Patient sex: M
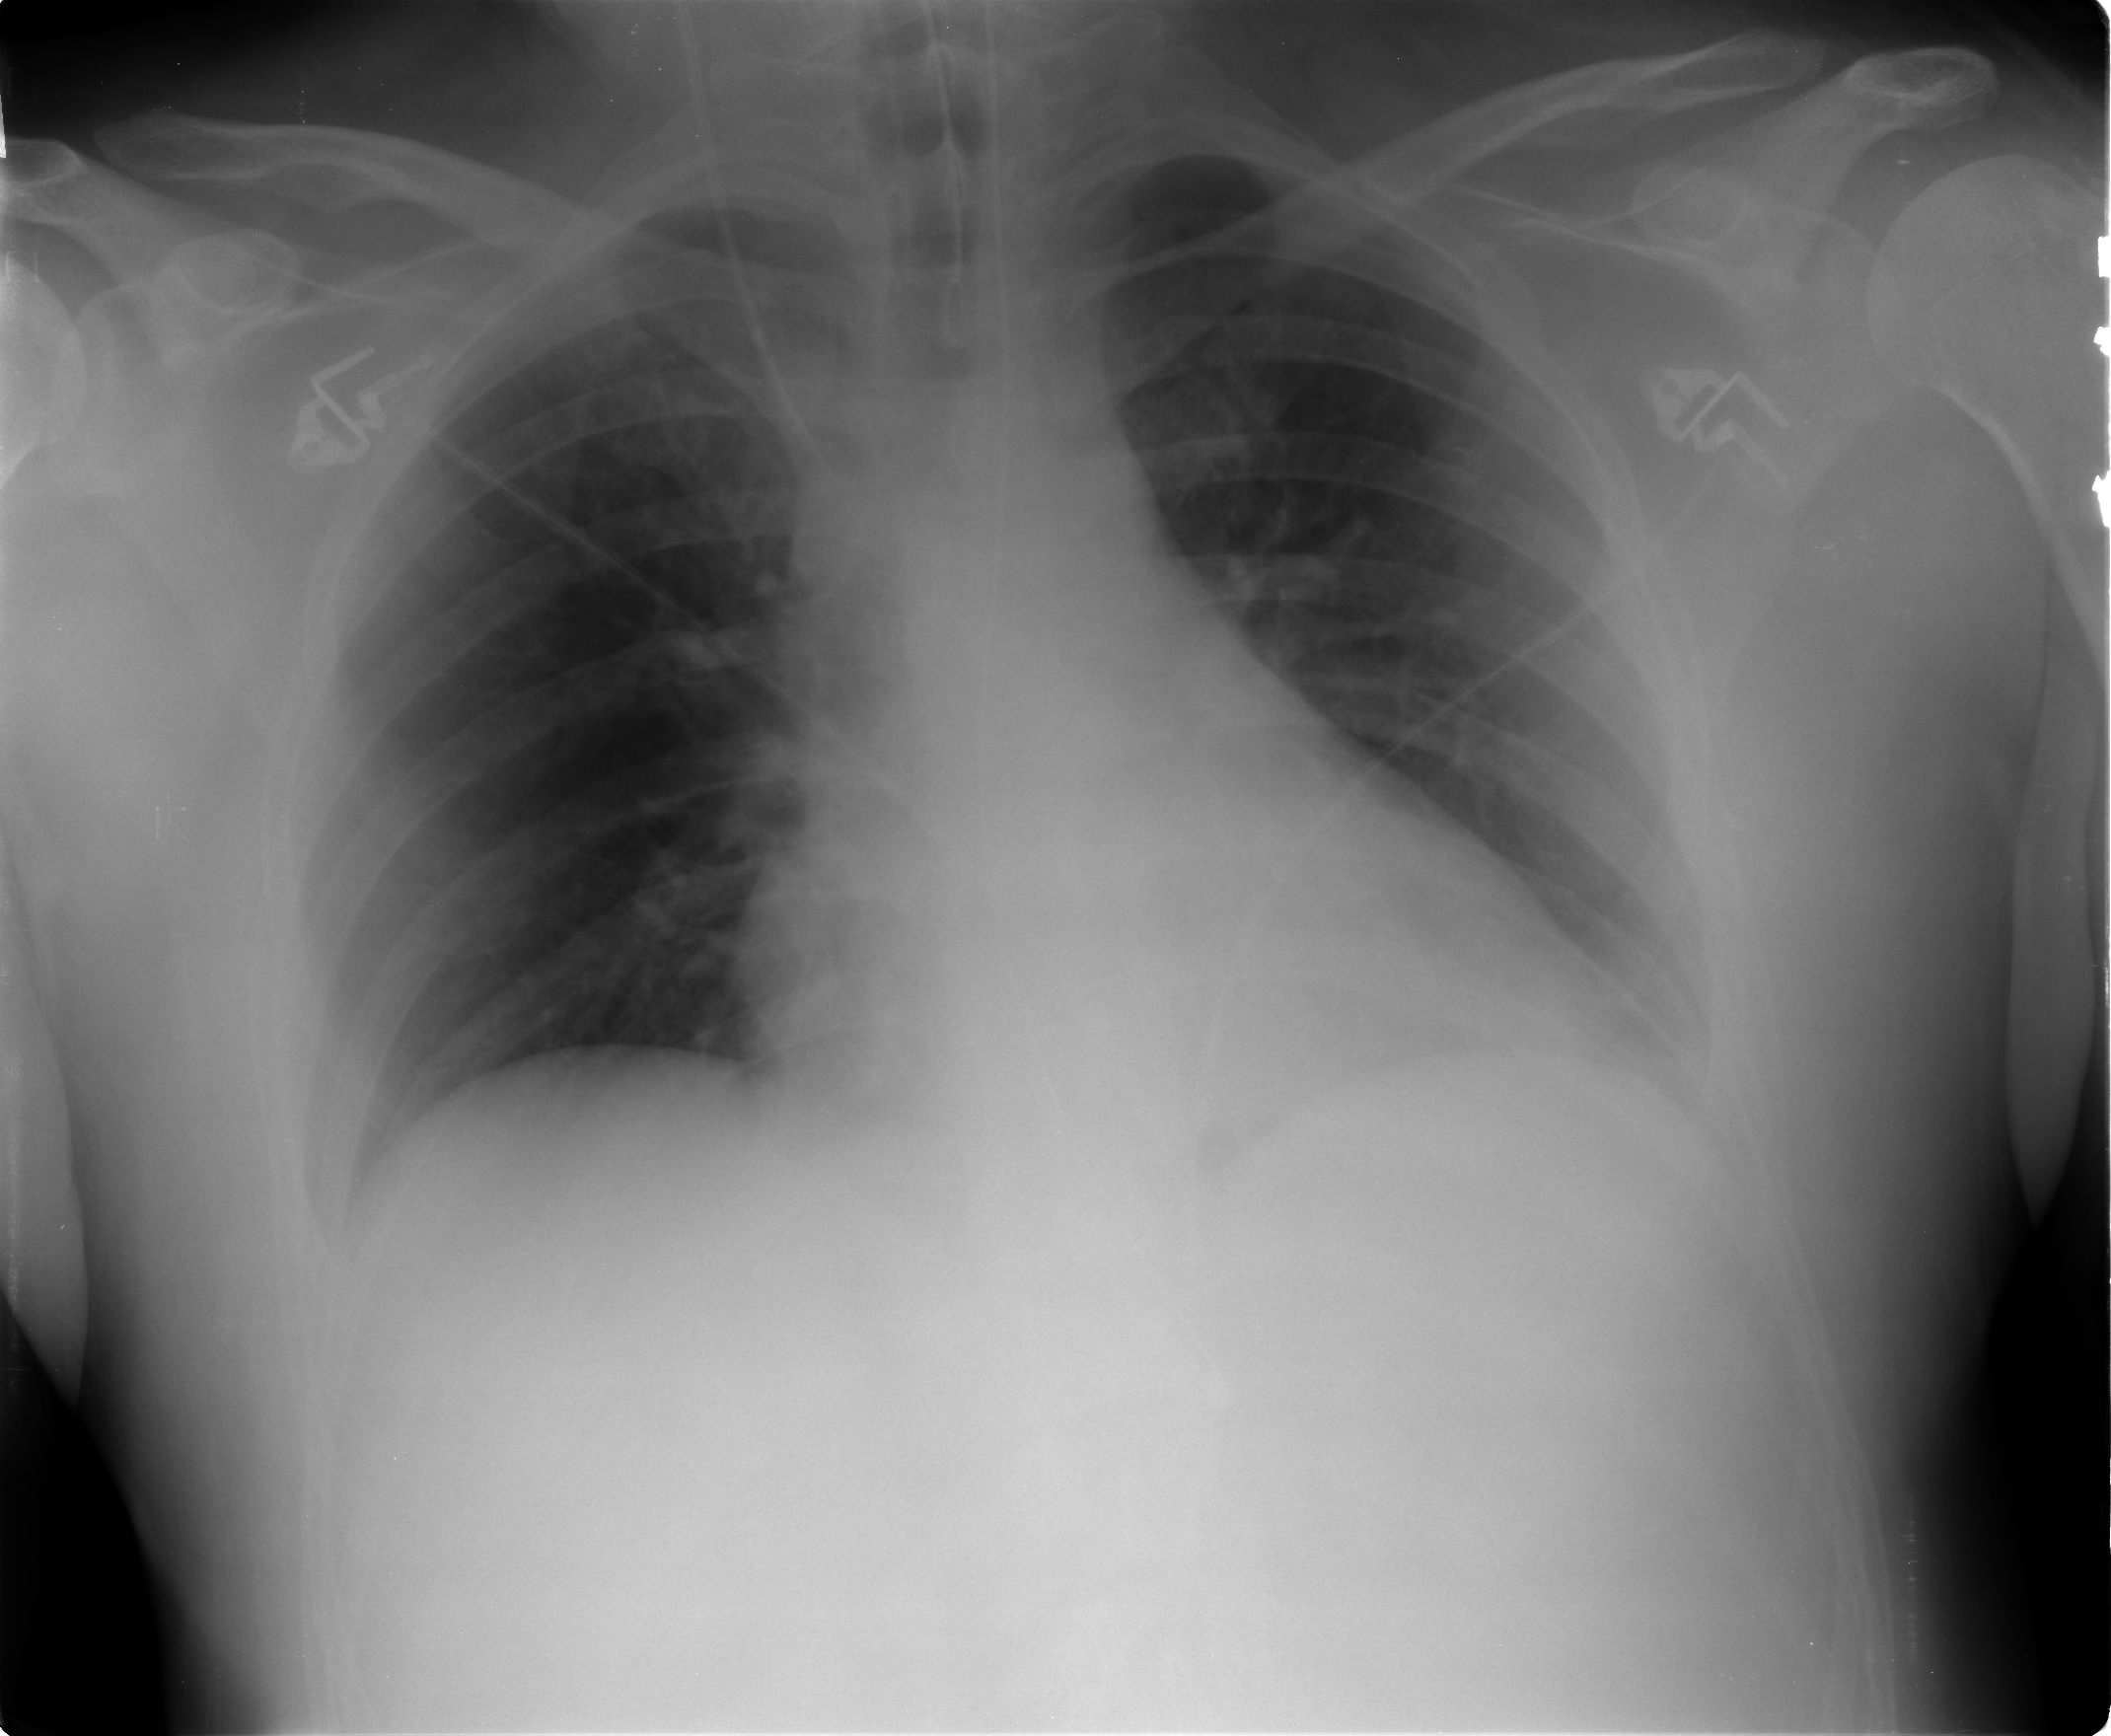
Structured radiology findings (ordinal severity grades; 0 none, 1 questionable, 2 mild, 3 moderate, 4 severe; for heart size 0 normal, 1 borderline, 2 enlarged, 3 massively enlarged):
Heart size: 0
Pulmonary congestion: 2
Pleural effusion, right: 0
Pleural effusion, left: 0
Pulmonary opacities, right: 0
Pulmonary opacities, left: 0
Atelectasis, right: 0
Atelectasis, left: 0